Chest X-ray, PA view. Patient: 33 years old, sex M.
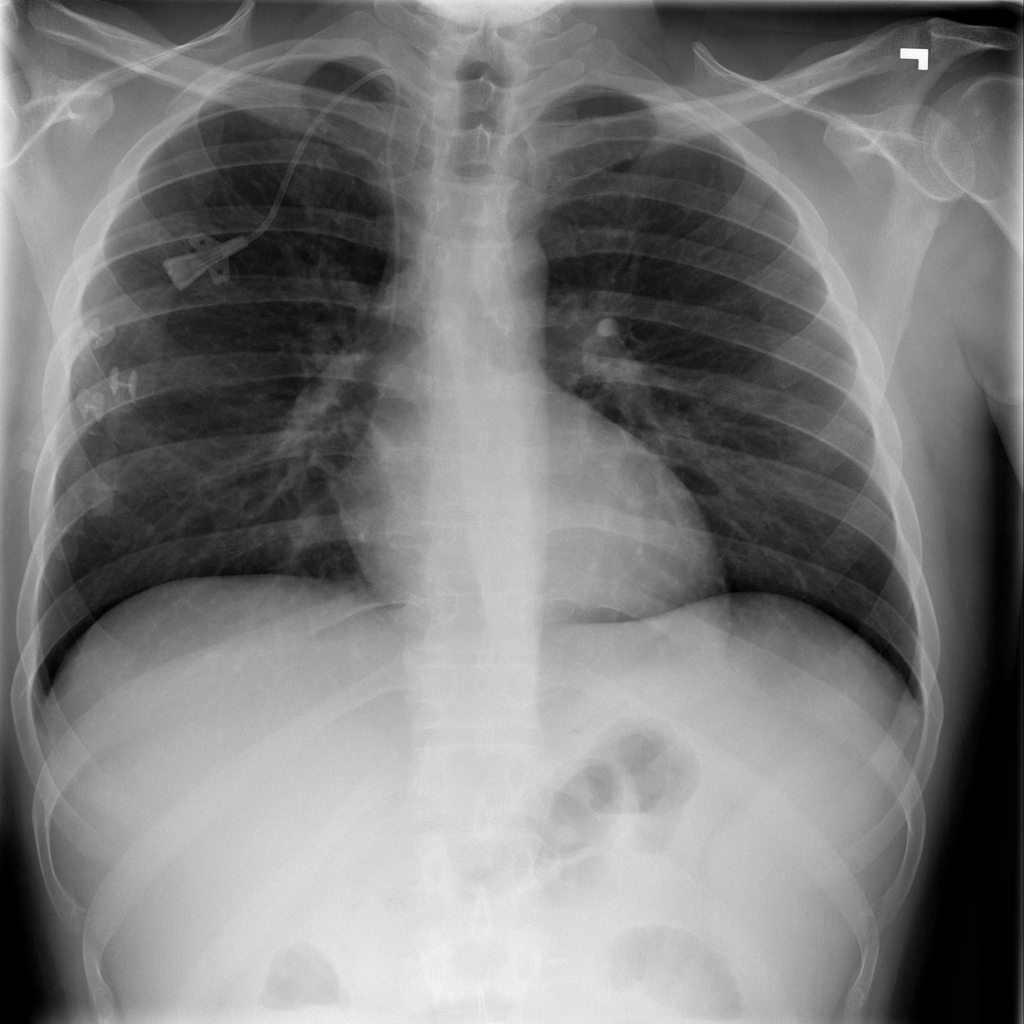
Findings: No Finding